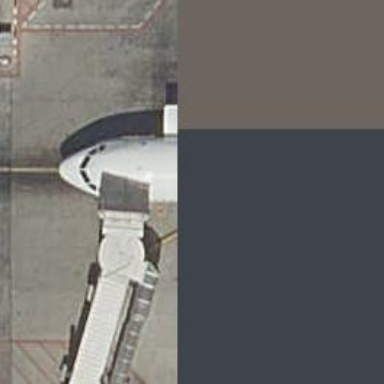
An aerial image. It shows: Airport parking position.